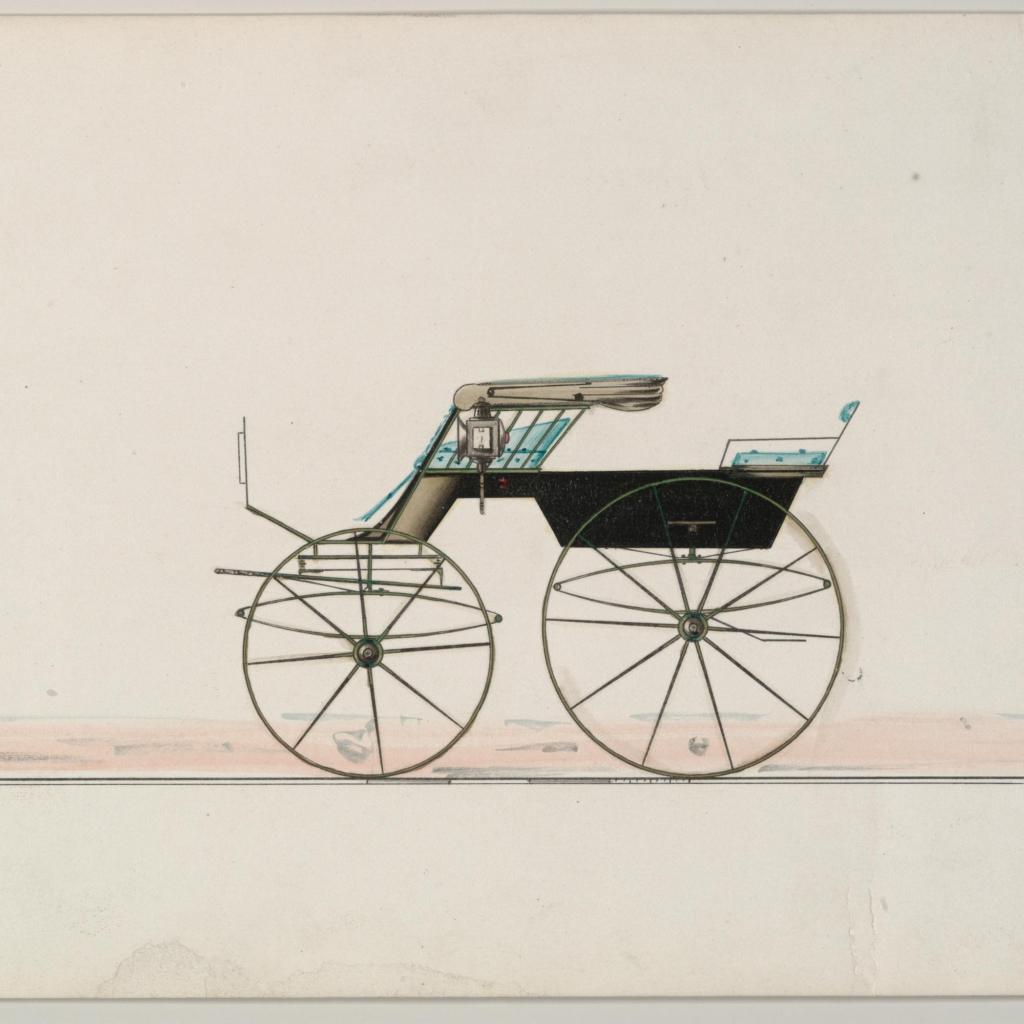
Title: Design for Phaeton (unnumbered)
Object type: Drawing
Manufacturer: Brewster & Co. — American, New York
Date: ca. 1875
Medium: Pen and black ink, watercolor and gouache with gum arabic
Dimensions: sheet: 6 x 8 3/4 in. (15.2 x 22.2 cm)
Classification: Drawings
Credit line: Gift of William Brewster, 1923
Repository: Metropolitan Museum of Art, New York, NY